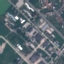
Land use / land cover class: Industrial